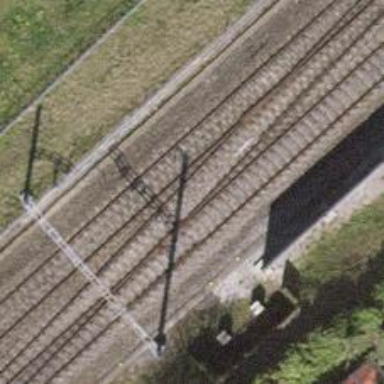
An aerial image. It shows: Railway track with contact line for electrification.